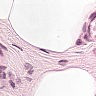
Metastatic tissue present: no